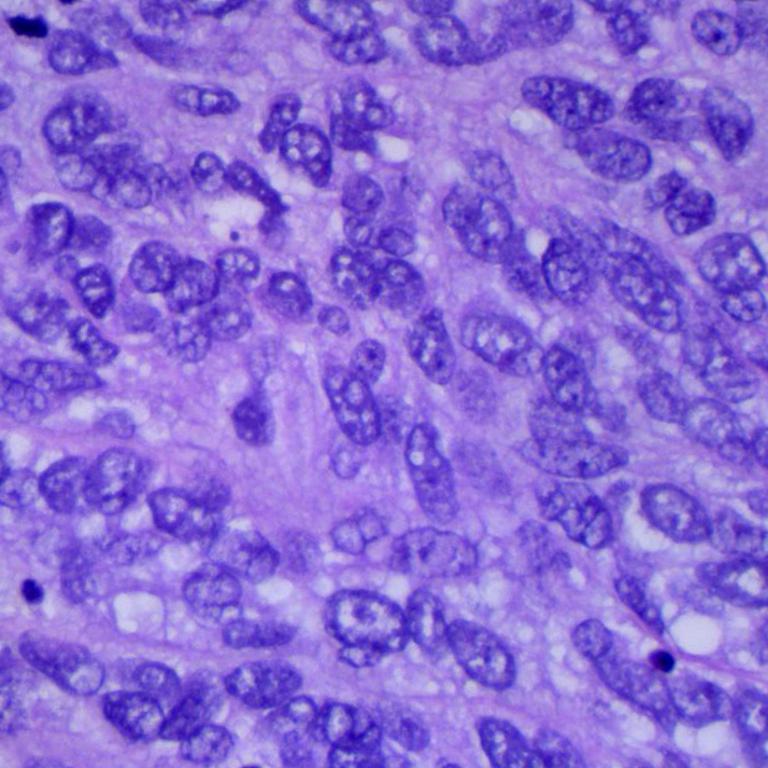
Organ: lung
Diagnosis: squamous carcinomas